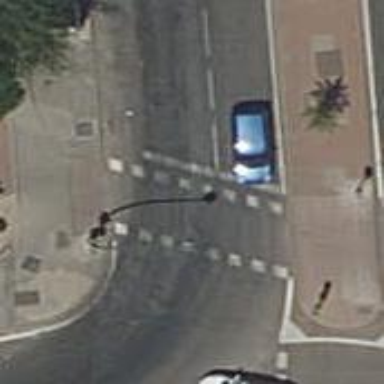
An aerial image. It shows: Road with traffic signals.